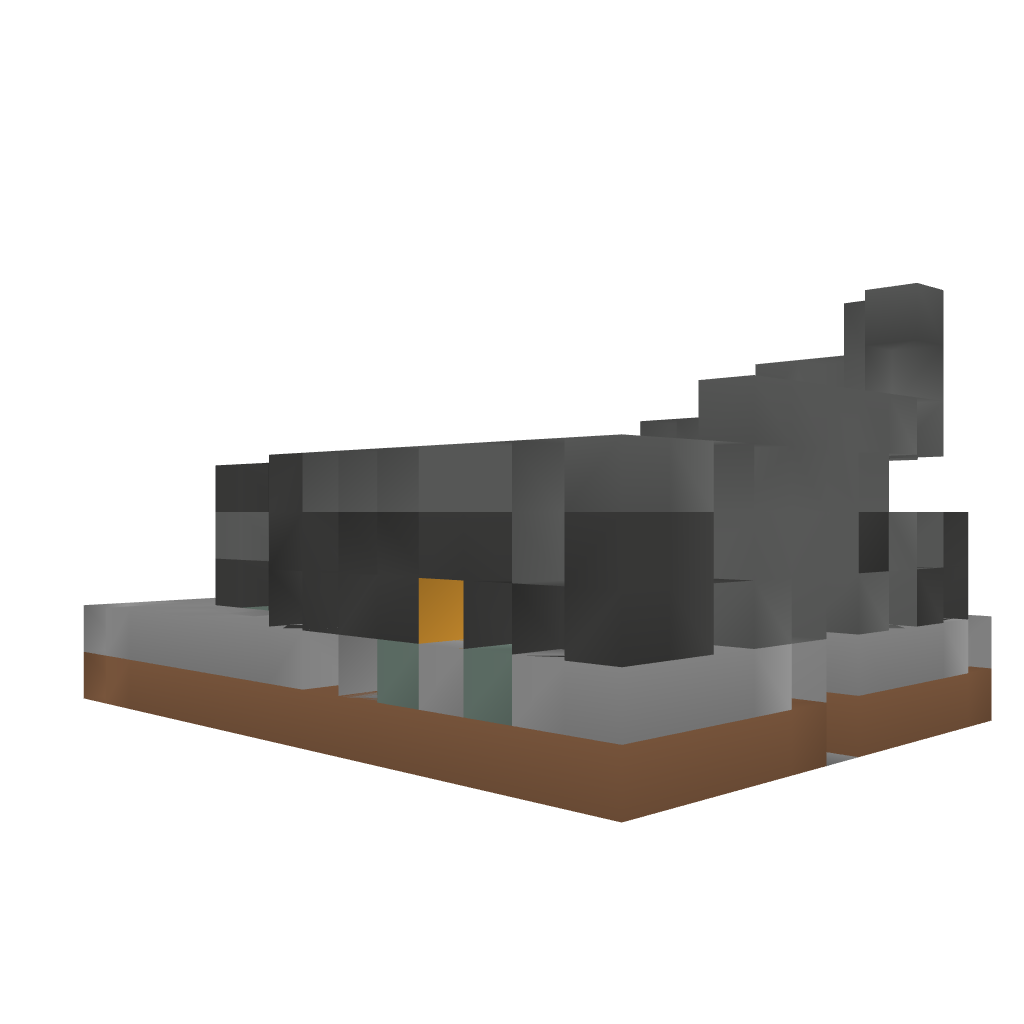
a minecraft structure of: Lost Yard